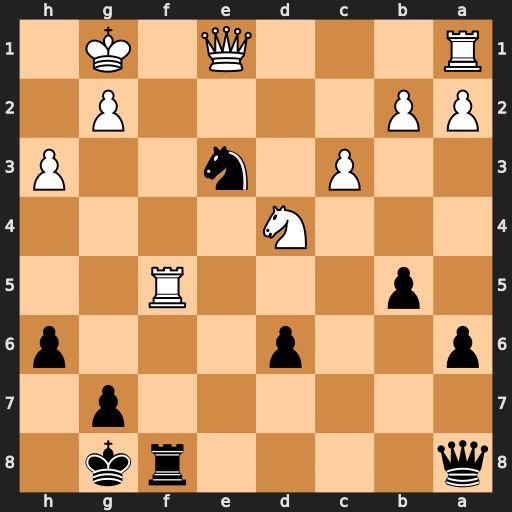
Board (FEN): q4rk1/6p1/p2p3p/1p3R2/3N4/2P1n2P/PP4P1/R3Q1K1
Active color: b
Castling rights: -
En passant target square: -
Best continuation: Qxg2#